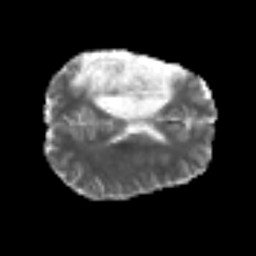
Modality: MD
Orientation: axial
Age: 50
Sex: male
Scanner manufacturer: siemens
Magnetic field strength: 3 T
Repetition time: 6.1 s
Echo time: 0.101 s